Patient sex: M
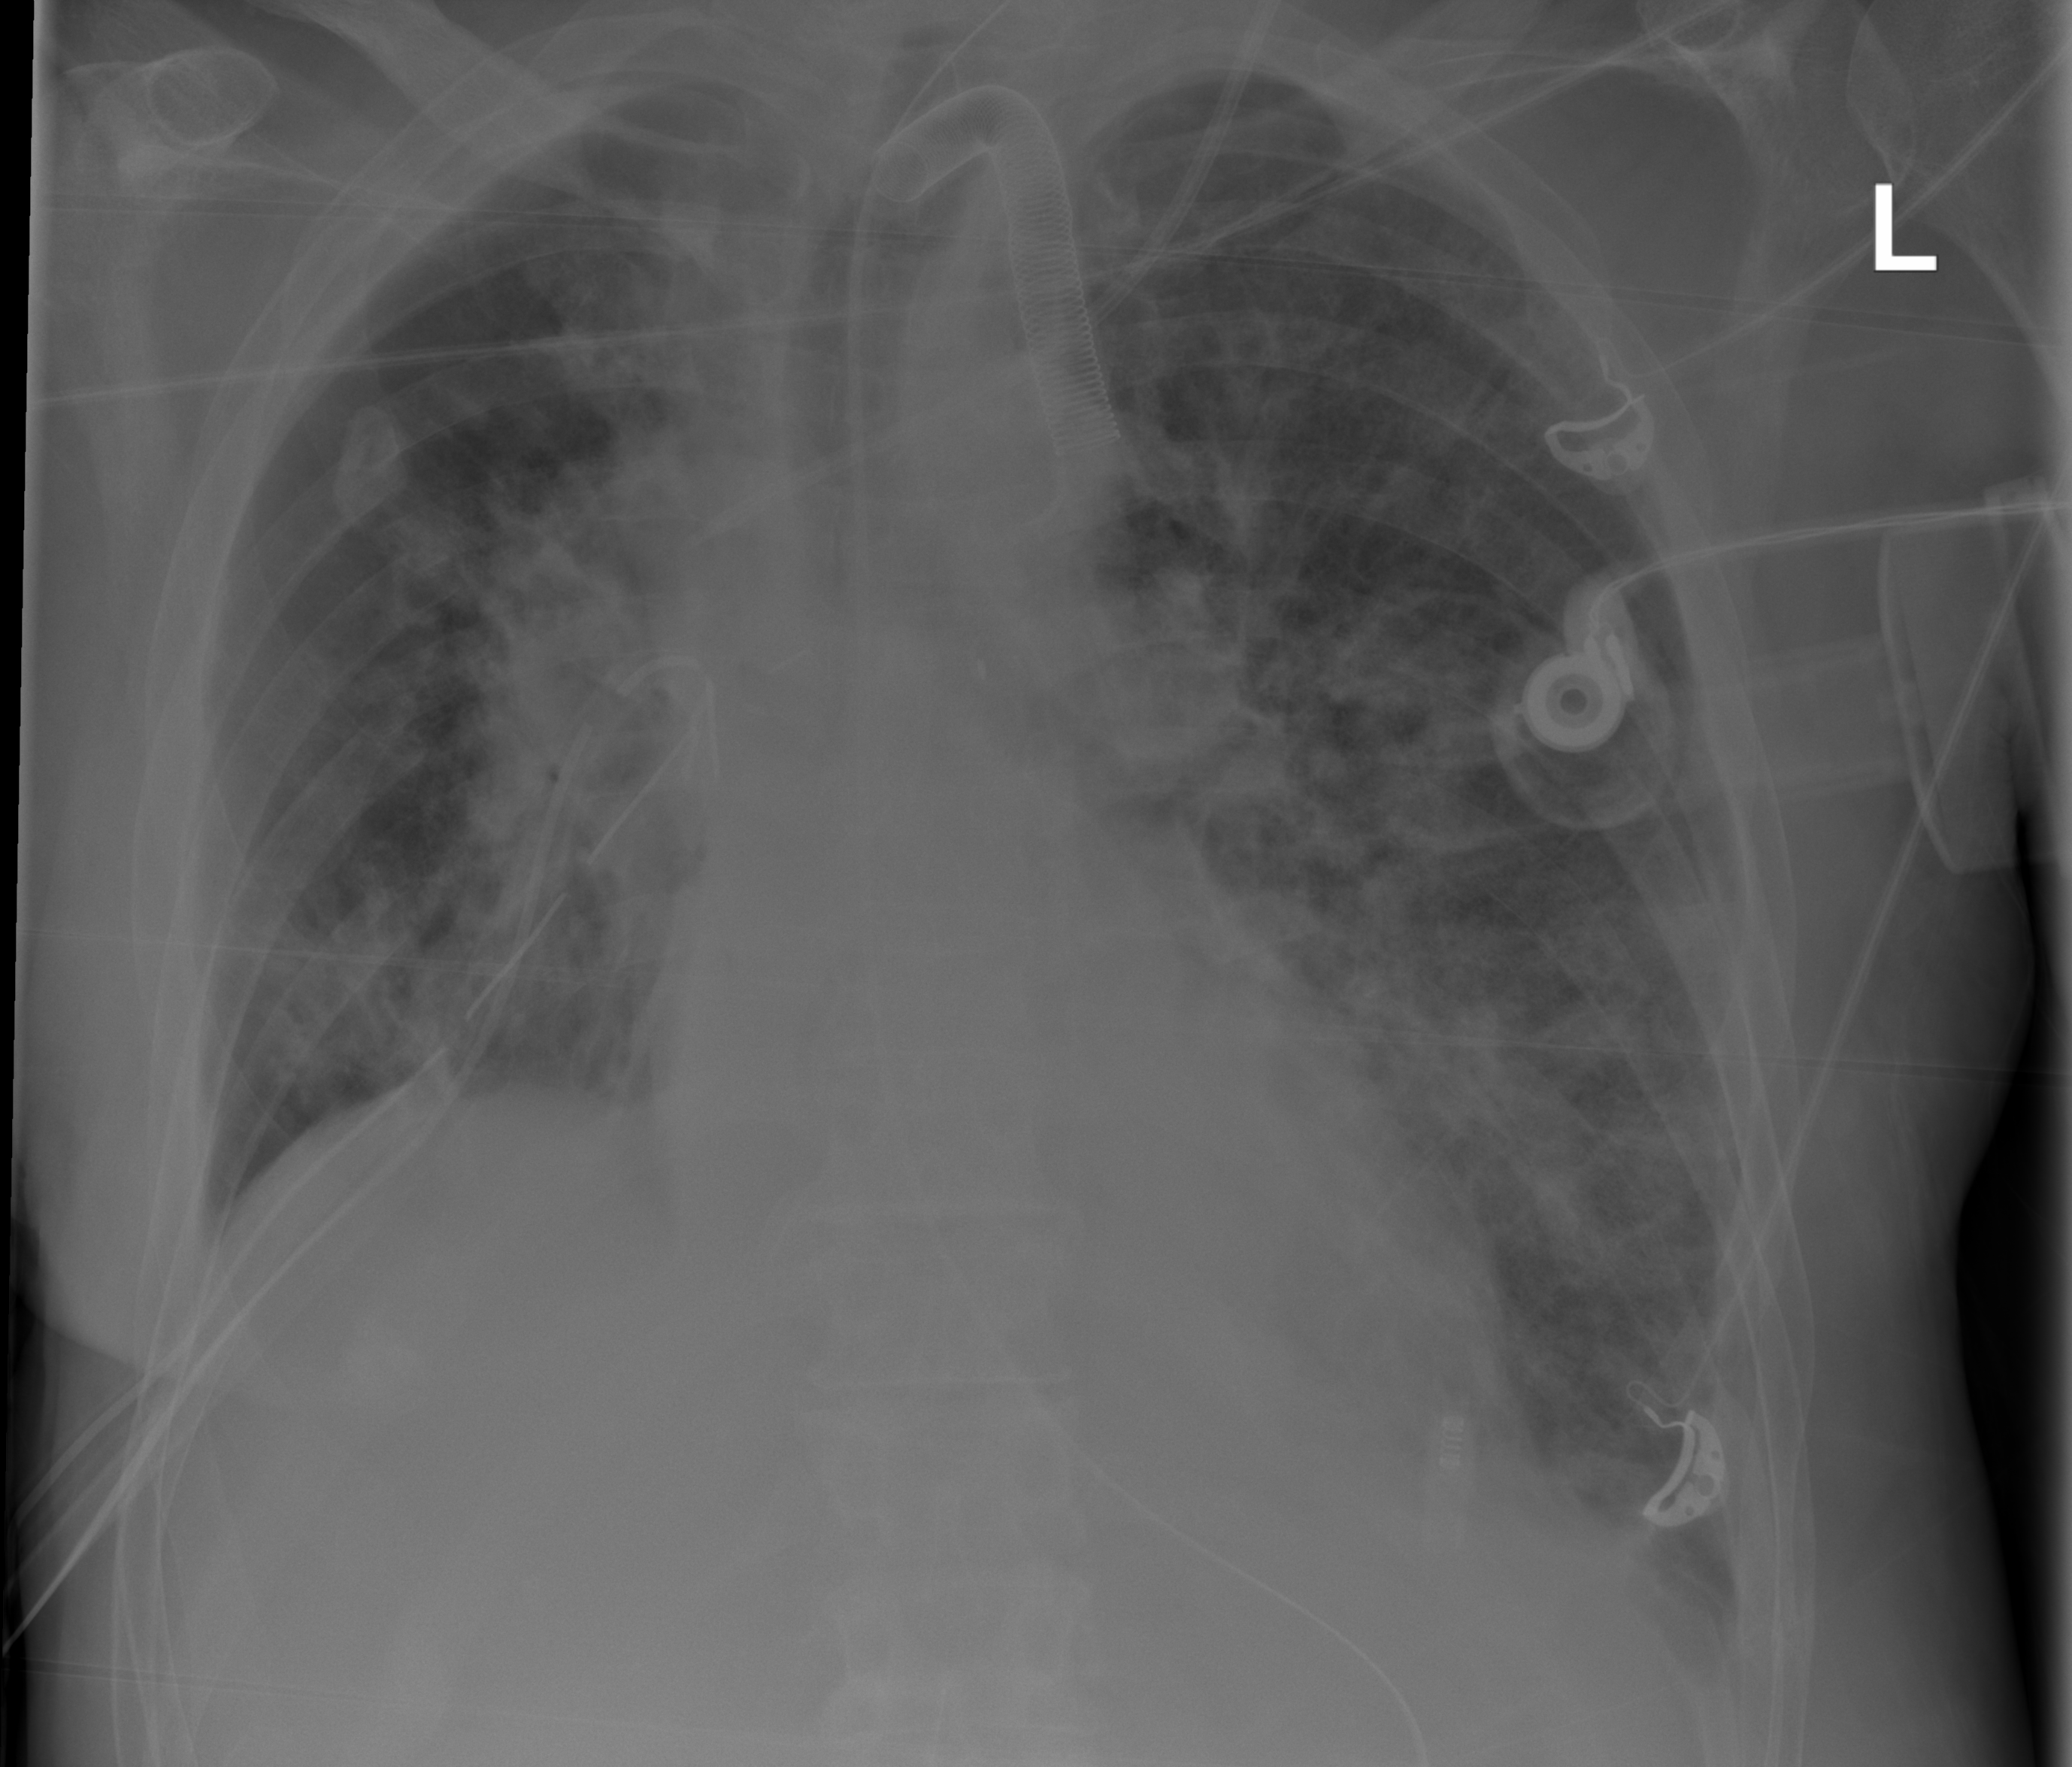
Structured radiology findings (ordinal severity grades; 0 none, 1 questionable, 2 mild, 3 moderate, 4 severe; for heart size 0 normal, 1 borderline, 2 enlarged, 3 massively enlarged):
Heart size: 1
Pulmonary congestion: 2
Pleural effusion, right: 2
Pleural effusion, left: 2
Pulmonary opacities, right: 3
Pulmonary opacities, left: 2
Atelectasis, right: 2
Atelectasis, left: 2